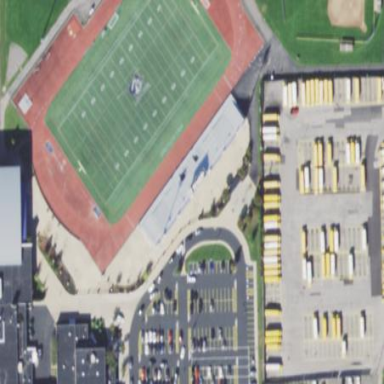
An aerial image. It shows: Bleachers on leisure land.